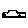
Label: car